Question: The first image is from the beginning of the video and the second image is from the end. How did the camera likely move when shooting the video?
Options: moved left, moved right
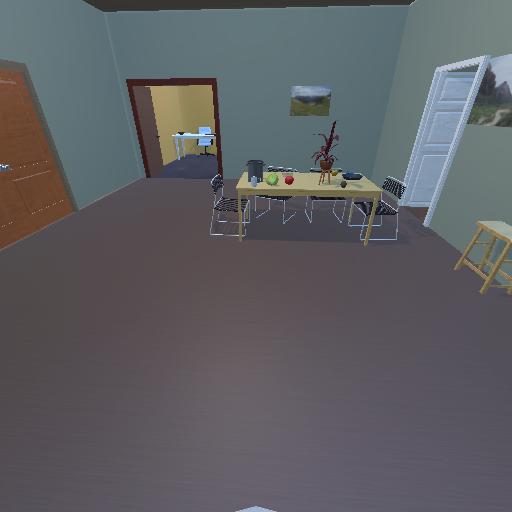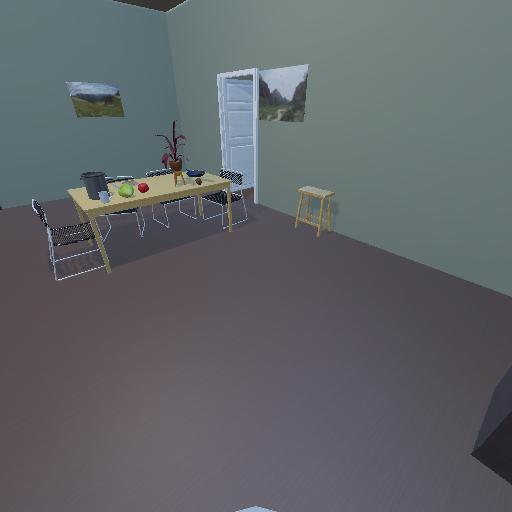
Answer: moved left